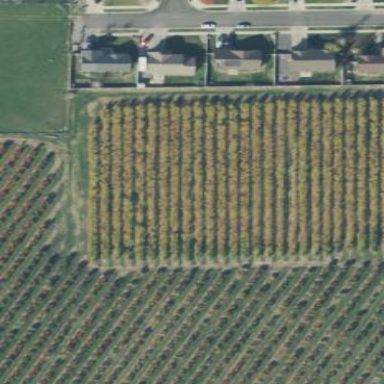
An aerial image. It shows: Orchard.